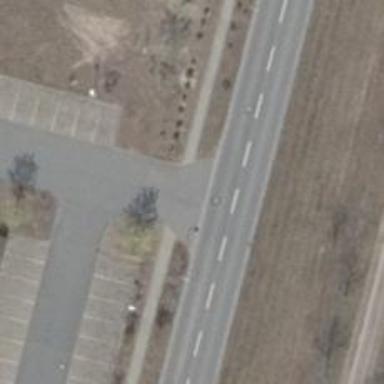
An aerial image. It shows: Asphalt cycleway.